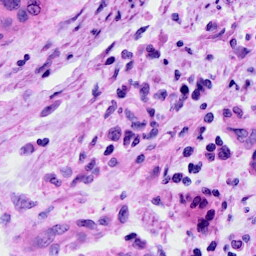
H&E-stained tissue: Cervix